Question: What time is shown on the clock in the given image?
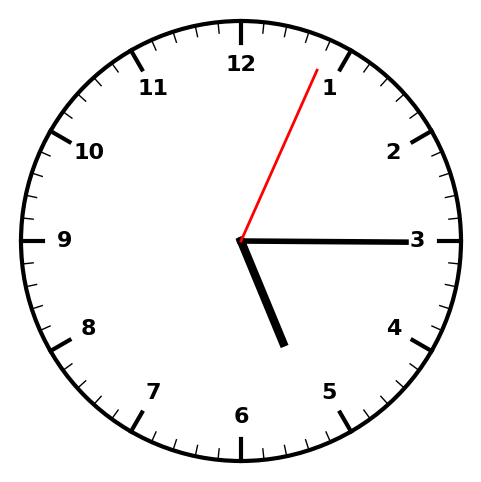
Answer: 05:15:04